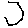
Label: hexagon